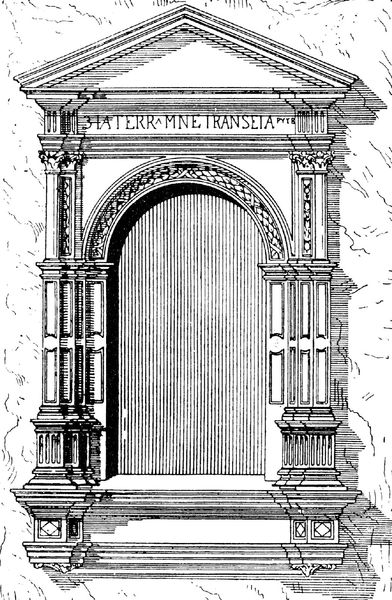
Titel: Fenster im Leinwandhaus neben dem Rathaus in Breslau
Standort: Breslau, Leinwandhaus (EU - PL)
Schlagwörter: schatten, fenster, säule, säulen, tür, zeichnung, gebäude, architektur, sockel, bogen, fassade, italien, giebel, grafik, pilaster, rundbogen, inschrift, stufe, tor, eingang, schraffur, schwarzweiß, literatur, rom, kapitell, dreiecksgiebel, portal, sims, risalit, kanneluren, tempel, zierrat, gibel, ädikula, latein, pilster